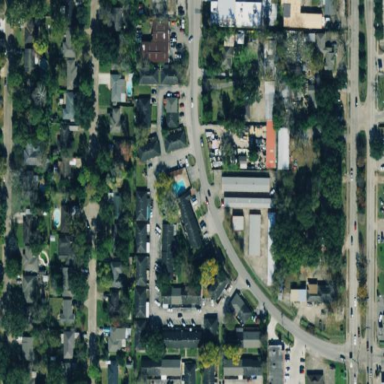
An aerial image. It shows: Residential area consisting of condominiums.